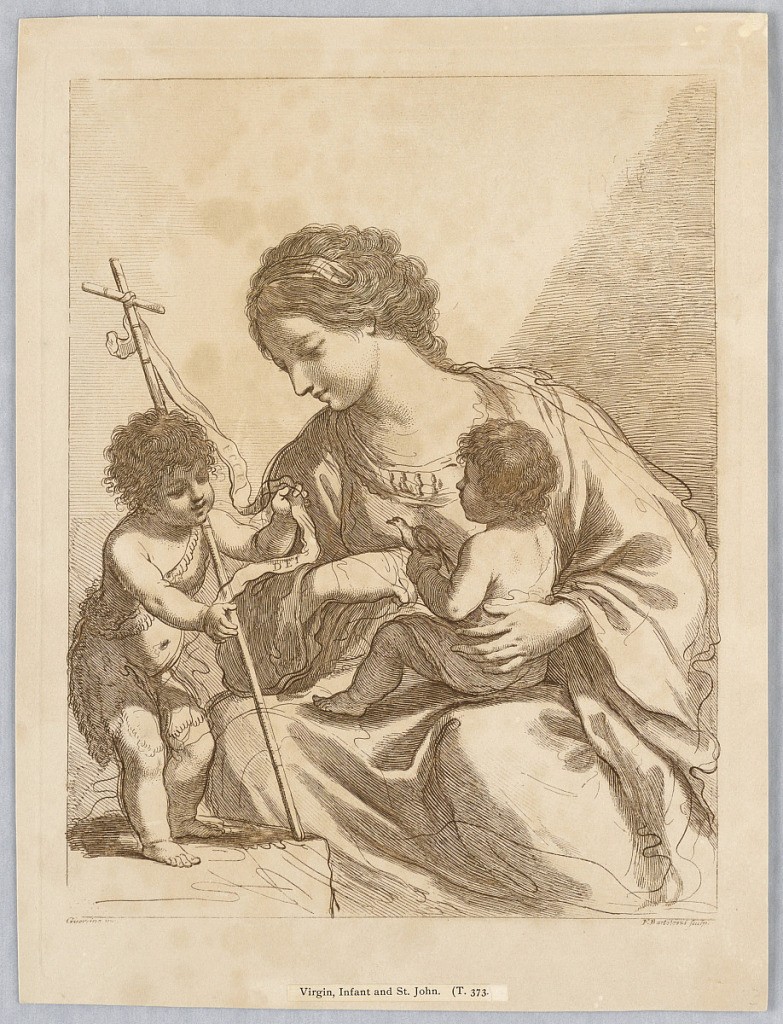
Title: Virgin, Infant, and Saint John
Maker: Francesco Bartolozzi, Italian, active England, 1727–1815
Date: ca. 1760–1770
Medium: Engraving in brown ink on white paper
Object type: Print
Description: The Virgin sits center, with the Infant on her lap. He holds a bird in his hand. St. John, also an infant, stands on a table at left, wrapped in an animal skin, holding his cross and banner.